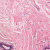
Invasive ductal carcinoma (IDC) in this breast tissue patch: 0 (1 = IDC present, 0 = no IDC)